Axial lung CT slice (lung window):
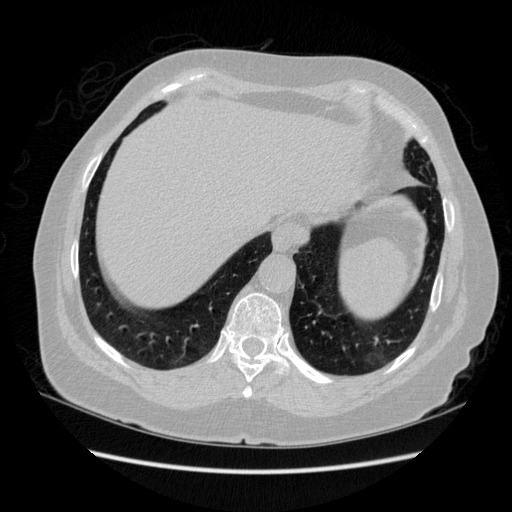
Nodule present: no